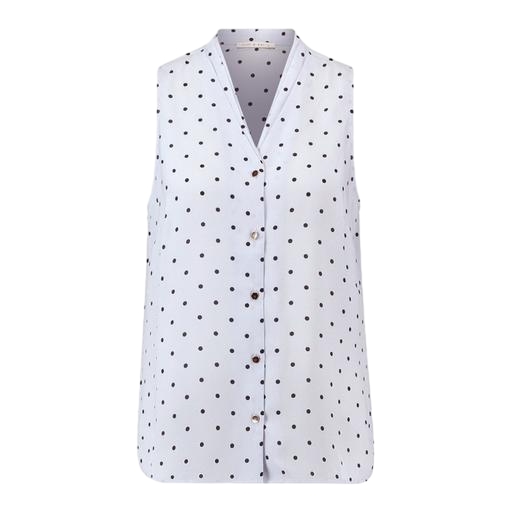
white polka-dot shirt, white and black polka dot shirt, polka-dot blouse, white background